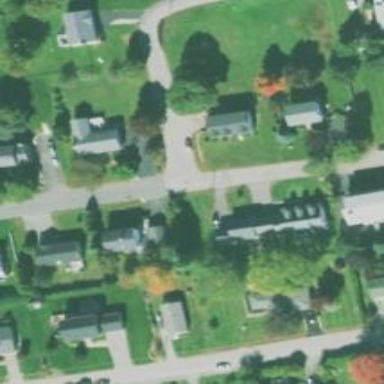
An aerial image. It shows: Driveway.